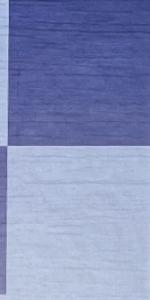
Label: Empty